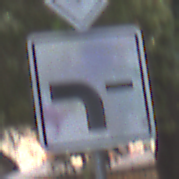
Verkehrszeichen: VerlaufVorfahrtsstrasse6
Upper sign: Vorfahrtsstrasse
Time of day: MorningAfternoon
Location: Outdoor (Suburban)
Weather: PartlyCloudy
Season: NotSpecified
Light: Natural